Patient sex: M
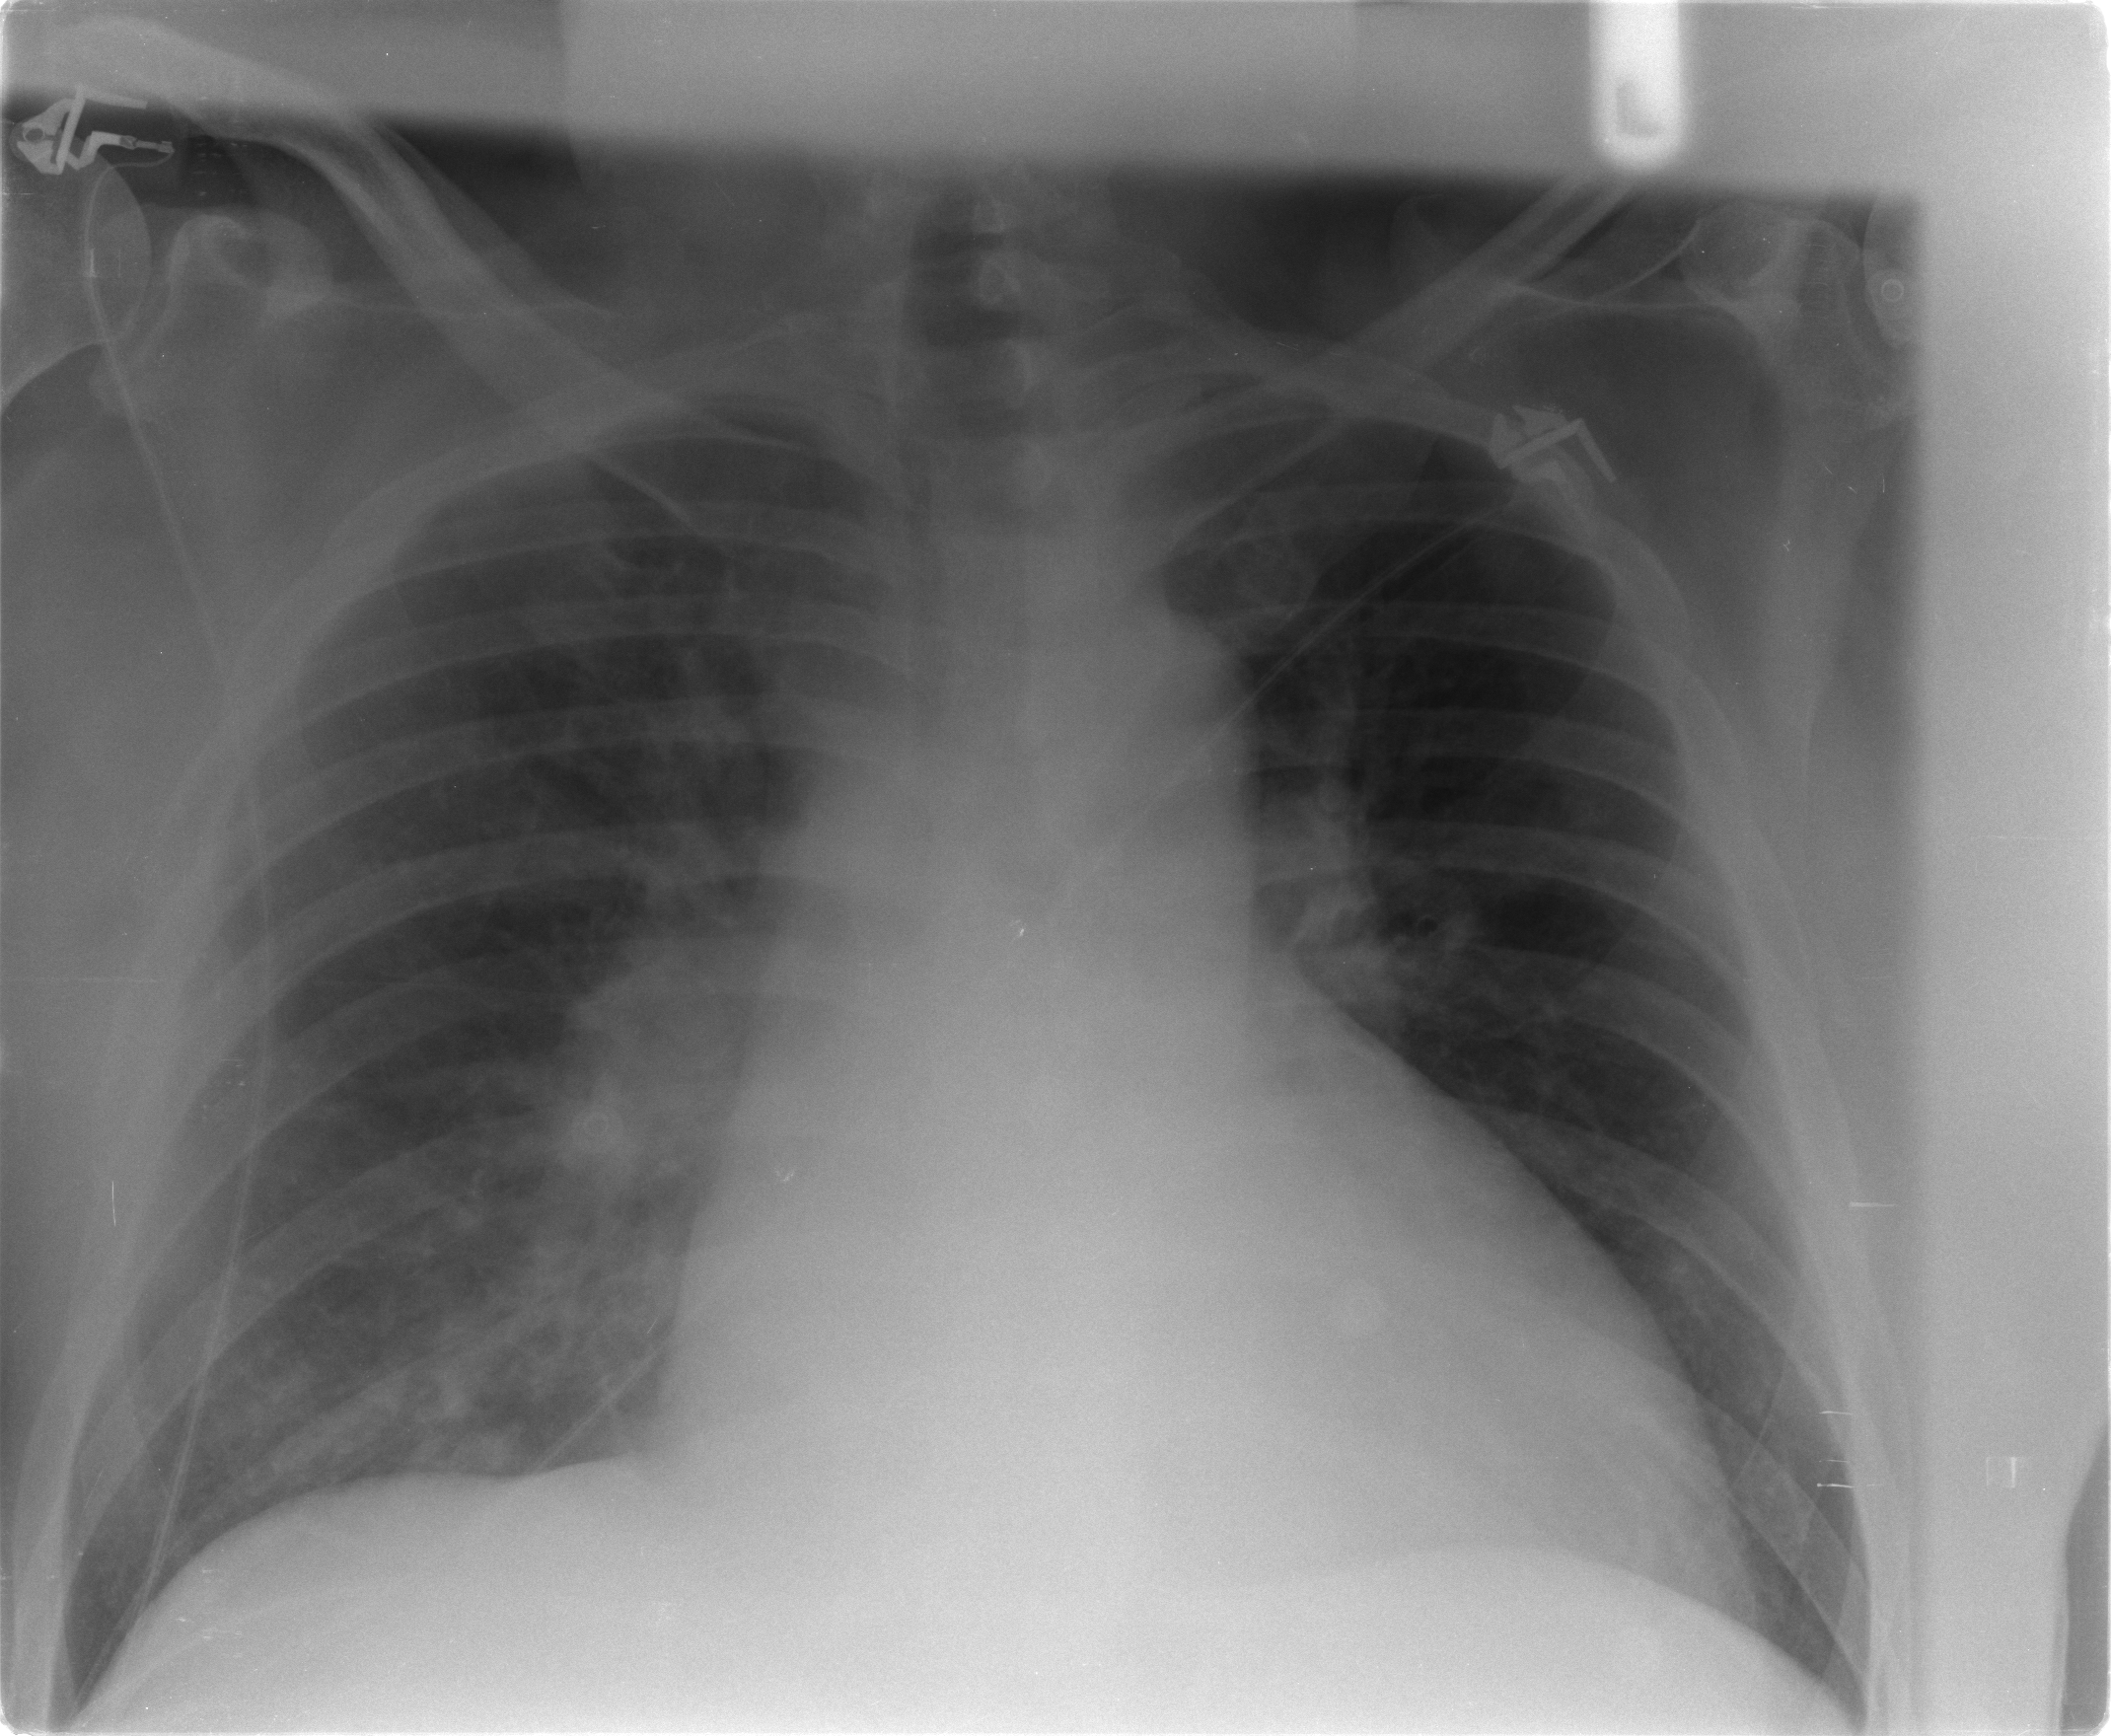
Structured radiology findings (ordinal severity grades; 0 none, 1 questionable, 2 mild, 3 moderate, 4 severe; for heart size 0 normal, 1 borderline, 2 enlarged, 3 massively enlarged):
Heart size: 2
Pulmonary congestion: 2
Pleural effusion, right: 0
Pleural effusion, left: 0
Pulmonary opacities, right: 2
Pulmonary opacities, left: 0
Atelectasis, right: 1
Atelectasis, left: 0